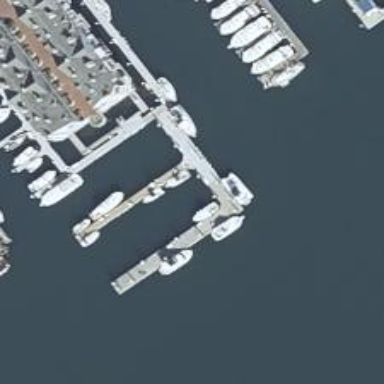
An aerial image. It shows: Man-made pier.